Interaction volume radius: 5 \u00c5
Interaction volume height: 20 \u00c5
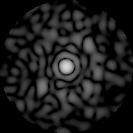
Disorder parameter: 0.8504